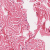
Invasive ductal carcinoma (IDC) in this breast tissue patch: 0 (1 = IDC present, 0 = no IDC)